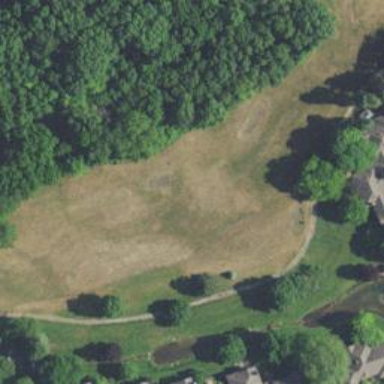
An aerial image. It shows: Golf hole.